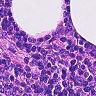
Metastatic tissue present: no